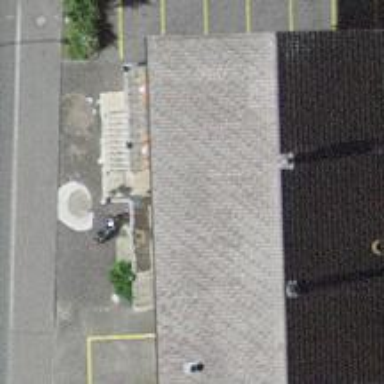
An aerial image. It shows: Restaurant.